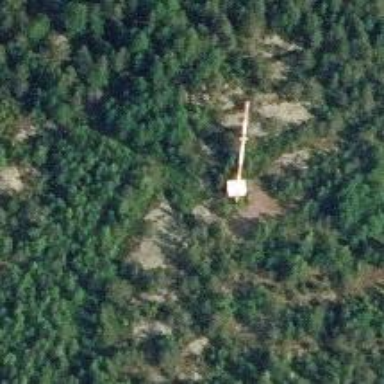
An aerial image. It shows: Mast tower used for communication.